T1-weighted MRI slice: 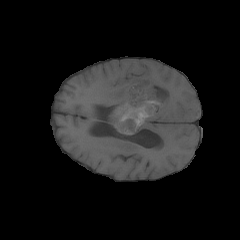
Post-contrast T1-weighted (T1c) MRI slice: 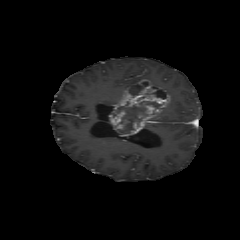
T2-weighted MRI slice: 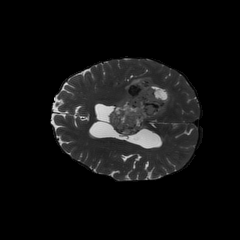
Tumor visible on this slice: yes